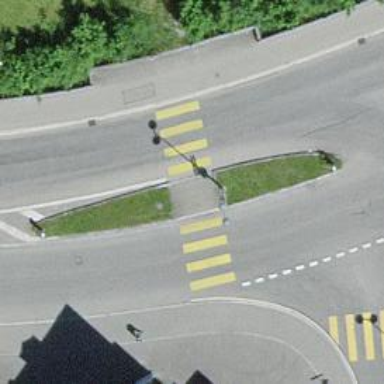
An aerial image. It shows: Zebra crossing with pedestrian island.